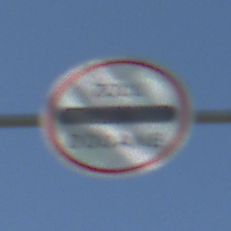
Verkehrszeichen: Zollstelle
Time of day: Midday
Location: Outdoor (Nature)
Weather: Clear
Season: NotSpecified
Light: Natural